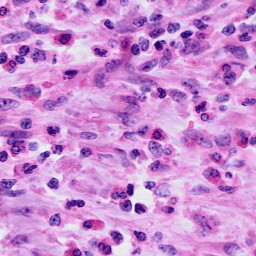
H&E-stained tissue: Cervix